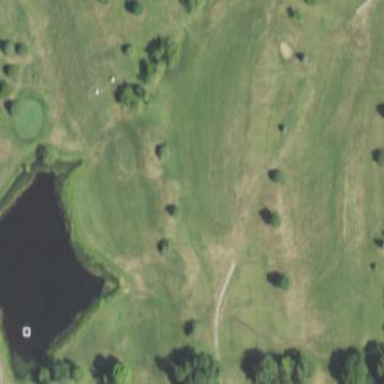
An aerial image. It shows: Grassy area designated as golf fairway.